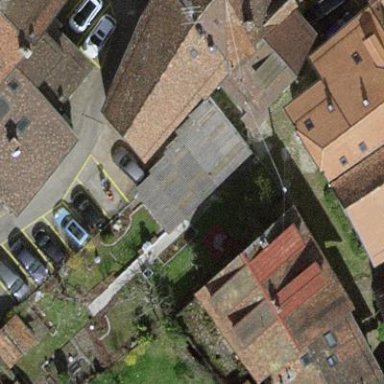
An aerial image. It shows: View of roof of building.